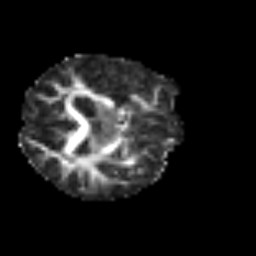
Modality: FA
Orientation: axial
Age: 75
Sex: female
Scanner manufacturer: siemens
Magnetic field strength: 3 T
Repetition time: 3.2 s
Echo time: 0.081 s